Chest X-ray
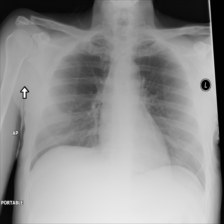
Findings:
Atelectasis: negative
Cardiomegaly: negative
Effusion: negative
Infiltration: negative
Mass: negative
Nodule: negative
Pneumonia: negative
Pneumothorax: negative
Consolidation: negative
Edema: negative
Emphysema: negative
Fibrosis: negative
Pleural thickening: negative
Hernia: negative